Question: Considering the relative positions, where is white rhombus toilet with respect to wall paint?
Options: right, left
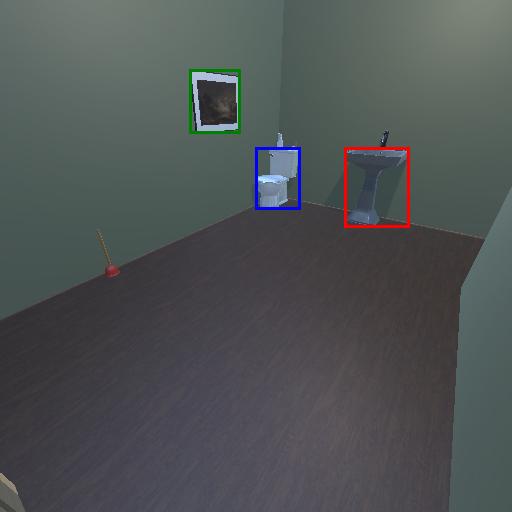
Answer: right